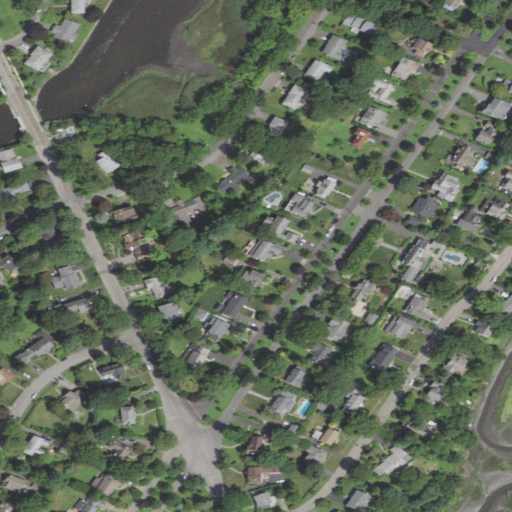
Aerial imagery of cape in New York named Guion Neck containing open development, low intensity development, medium intensity development, and herbaceous wetlands